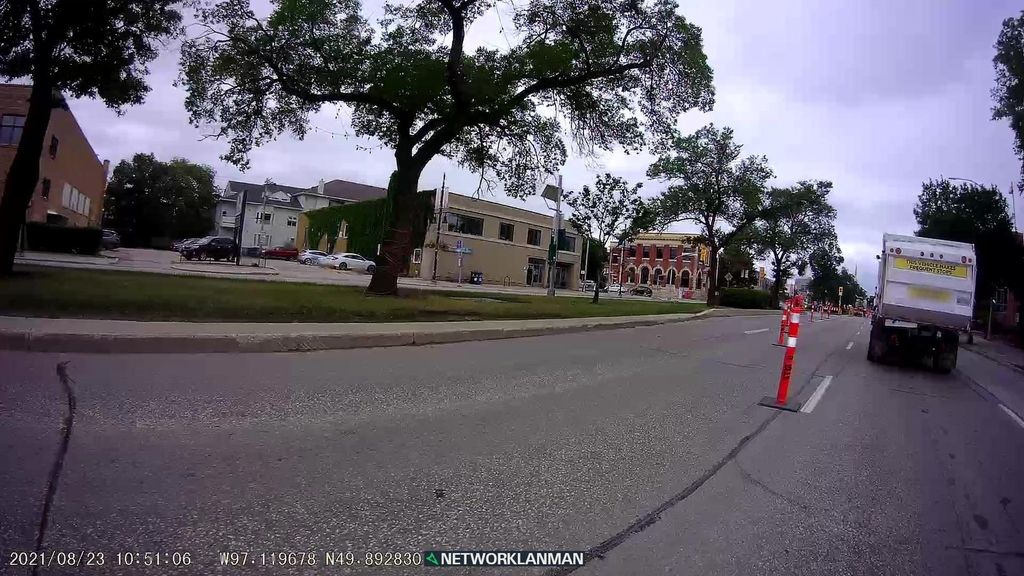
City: winnipeg